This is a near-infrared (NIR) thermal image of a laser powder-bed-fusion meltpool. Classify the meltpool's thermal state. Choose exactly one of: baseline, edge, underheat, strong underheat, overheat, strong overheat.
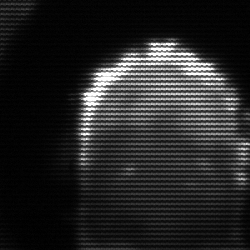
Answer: baseline